Question: I have a series of divs in a step type layout. I am learning to use Scss at the moment and I thought maybe a mixin could work through the 12 divs and arrange them for me. So far I've got:
'''
@mixin steps(){
$stepBlocks: 12;
@for $i from 1 through $stepBlocks {
.steps-#{$i} {
position: absolute;
top: (($i * 296) + px);
display: block;
}
}
}
'''
This is what my div structure looks like:

I've made a HTML mockup as well:
<URL>
As you can see, the fiddle works fine, however how can I negate the effect of the first one? I need the first element to be 'top: 0;' is there an 'if' statement I can use? If you think you've a better way in which I can do this, I'd appreciate any help.
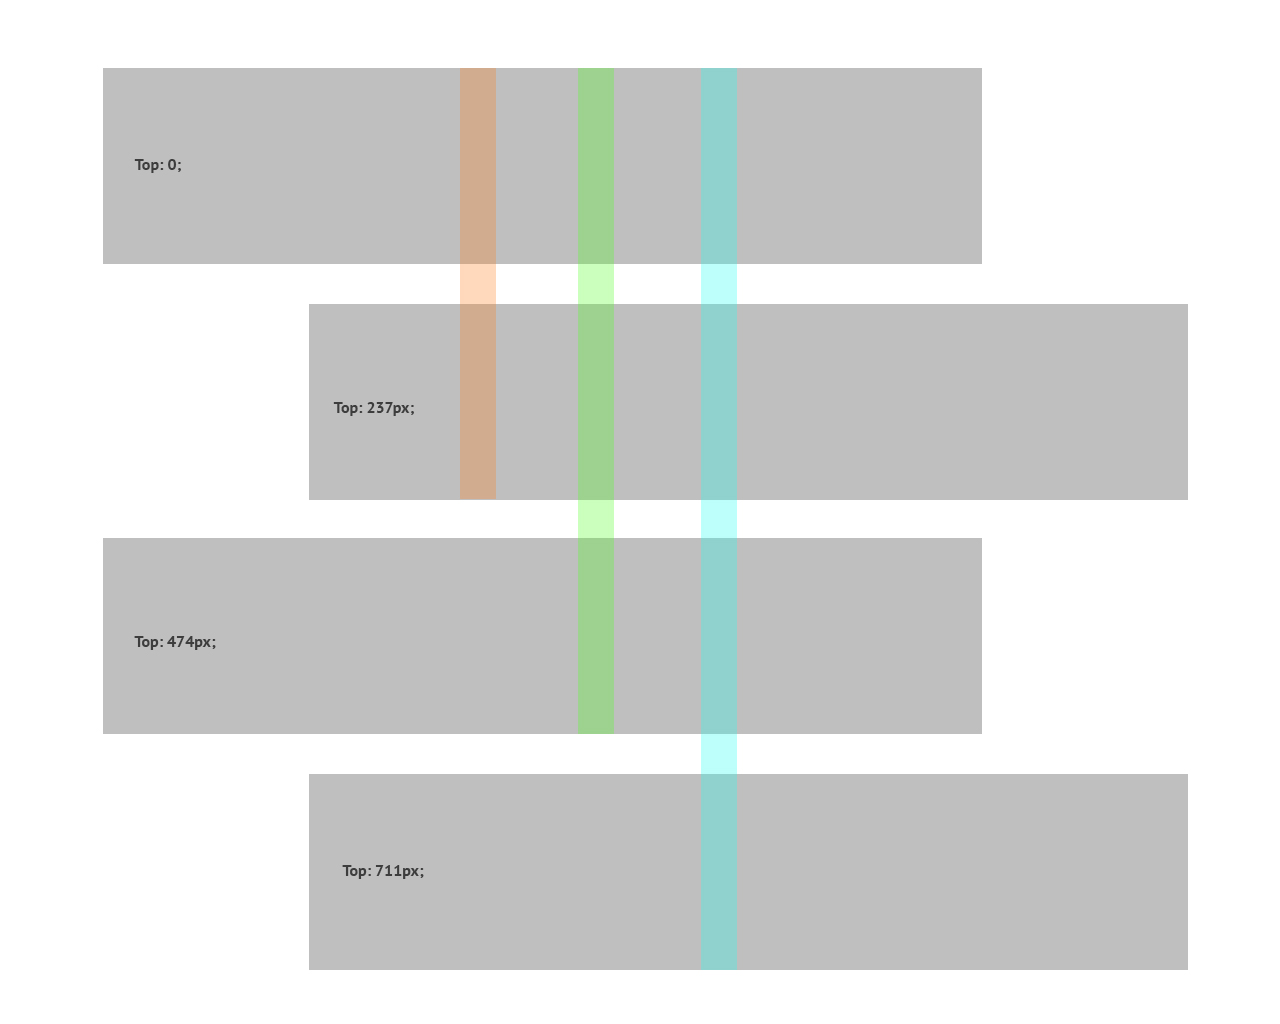
Answer: What you're likely wanting to is start with an offset of 0, rather than 296px.
'''
@mixin steps(){
$stepBlocks: 12;
@for $i from 1 through $stepBlocks {
.steps-#{$i} {
position: absolute;
top: ($i - 1) * 296px;
display: block;
}
}
}
'''